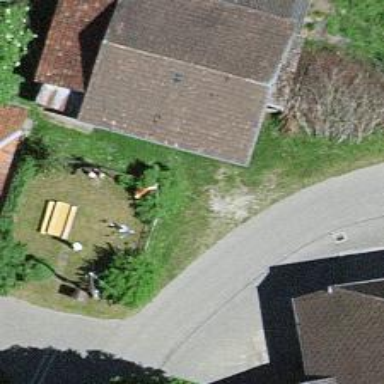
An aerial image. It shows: Shed building.